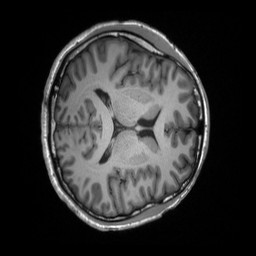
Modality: T1w
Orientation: axial
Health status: healthy
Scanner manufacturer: siemens
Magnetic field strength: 3 T
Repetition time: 2.3 s
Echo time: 0.00228 s